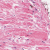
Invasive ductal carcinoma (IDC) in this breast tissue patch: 0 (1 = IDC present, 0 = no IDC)